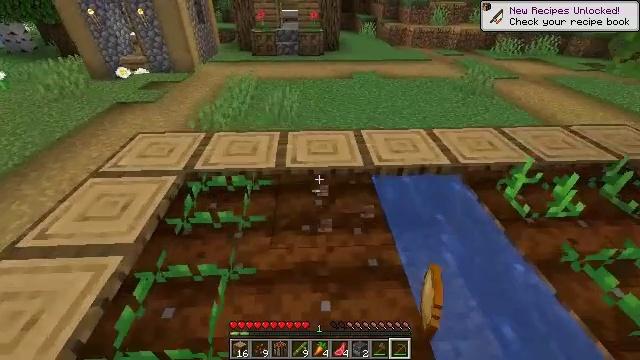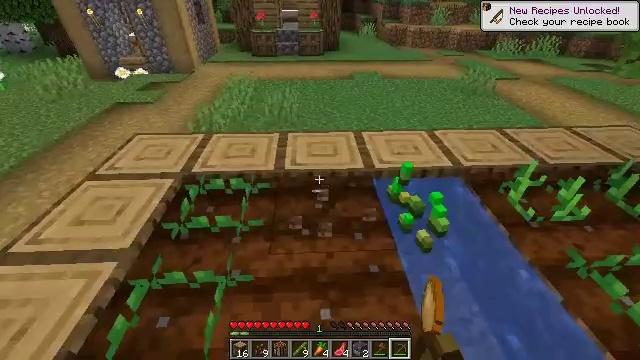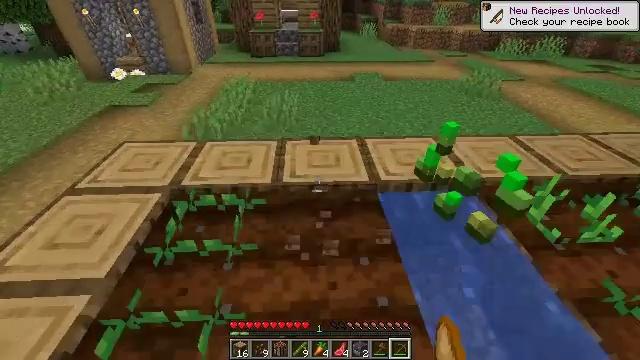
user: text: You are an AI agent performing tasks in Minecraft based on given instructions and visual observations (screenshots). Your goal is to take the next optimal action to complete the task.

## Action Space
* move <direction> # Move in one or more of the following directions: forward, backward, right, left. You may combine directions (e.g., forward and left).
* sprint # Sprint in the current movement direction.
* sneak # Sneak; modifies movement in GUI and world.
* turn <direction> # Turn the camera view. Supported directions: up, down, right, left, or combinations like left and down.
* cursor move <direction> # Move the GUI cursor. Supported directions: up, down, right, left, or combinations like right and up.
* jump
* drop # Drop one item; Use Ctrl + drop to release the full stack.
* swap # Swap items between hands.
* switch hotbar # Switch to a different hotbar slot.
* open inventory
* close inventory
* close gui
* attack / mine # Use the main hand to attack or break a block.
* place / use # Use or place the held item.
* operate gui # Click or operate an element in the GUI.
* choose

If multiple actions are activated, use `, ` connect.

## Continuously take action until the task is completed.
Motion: motion action
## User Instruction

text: Mine the fully grown carrots.
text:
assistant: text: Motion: move forward, attack / mine
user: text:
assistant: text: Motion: attack / mine
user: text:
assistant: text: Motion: attack / mine